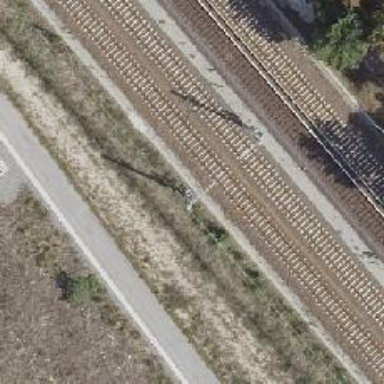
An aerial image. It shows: Catenary mast for power lines.